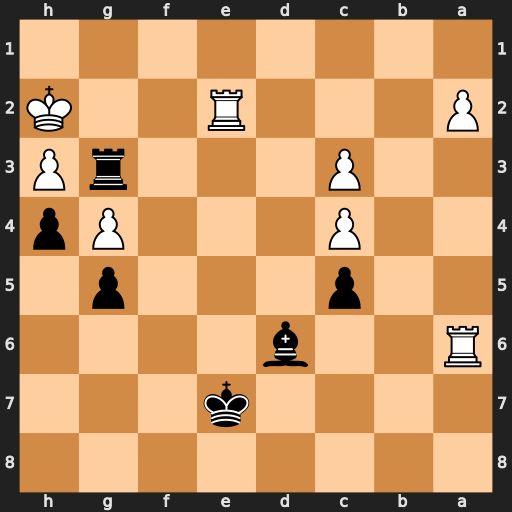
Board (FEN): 8/4k3/R2b4/2p3p1/2P3Pp/2P3rP/P3R2K/8
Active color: b
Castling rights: -
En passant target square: -
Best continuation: Re3+ Kg1 Rxe2